Question: I am creating some selectboxes where i need to restrict my options depending on the choice made in the primary.
Basically i have 'Select field 1' and 'Select field 2'.
Data for these selectboxes are parsed from a database.
Select field 1:
'''
errortype_id | errortype_text
'''
Select field 2:
'''
errorreason_id | errortype_id | errorreason_text
'''
Is there a straightforward way i can customsize the option data in 'Select field 2' depending on the choice made in 'Select field 1'? I have the variable/attribute in my 'Select field 2' table to filter.

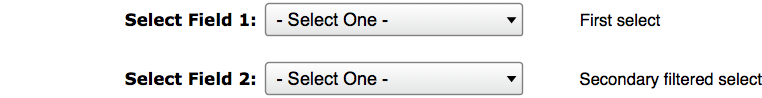
Answer: See <URL>'. From there you simply create option-elements and add them as the html to your select box 2.
'''
$('#select1').change(function() {
var options = '';
if($(this).val() == 'a') {
options = '<option value="1">1</option><option value="2">2</option>';
}
else if ($(this).val() == 'b'){
options = '<option value="3">3</option><option value="4">4</option>';
}
$('#select2').html(options);
});
'''
EDIT: I didn't understand if you wanted to actually filter the values, remove values, or add however many you wish. If you really want to filter out elements you can use my change event and combine that with <URL>.